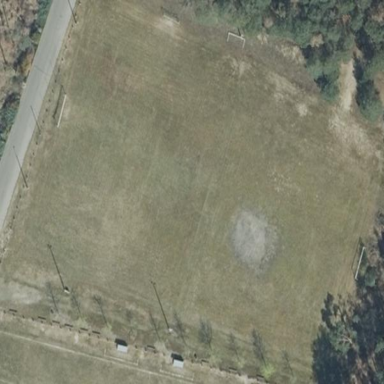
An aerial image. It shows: Grass pitch designated for soccer.